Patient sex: M
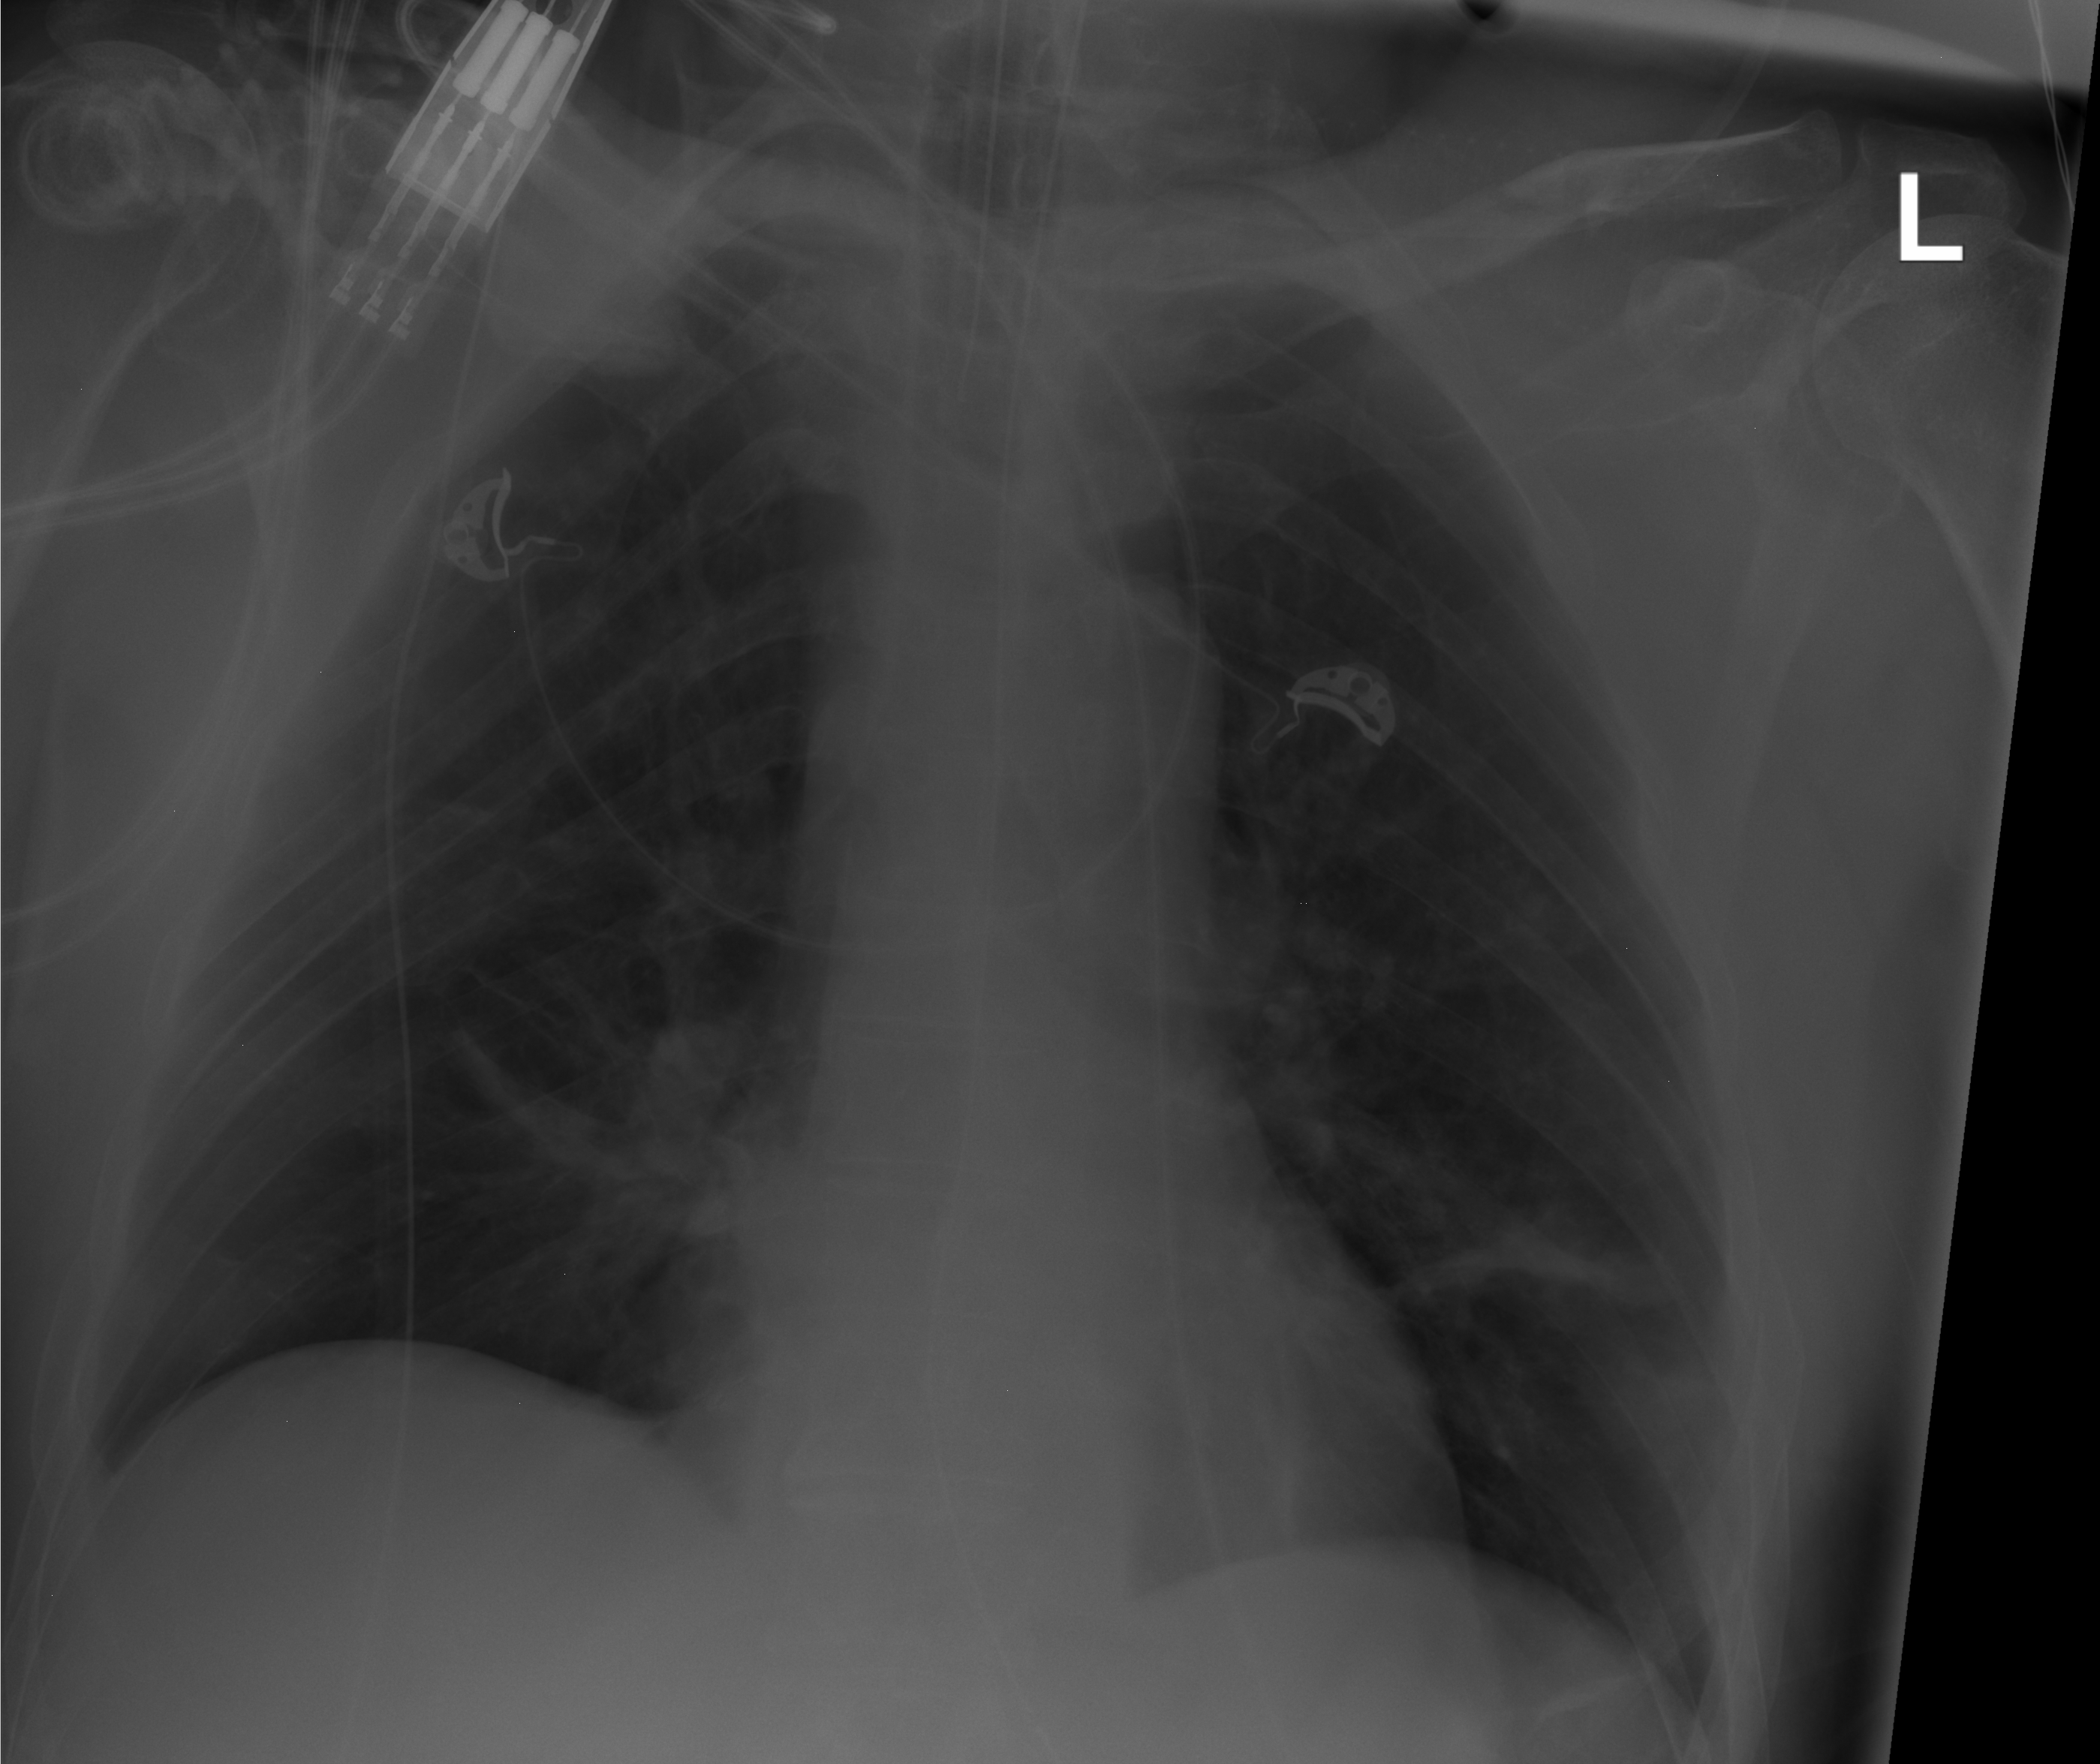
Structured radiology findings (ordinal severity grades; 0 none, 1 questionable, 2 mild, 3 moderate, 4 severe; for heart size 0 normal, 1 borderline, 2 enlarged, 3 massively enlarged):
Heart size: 0
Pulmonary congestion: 0
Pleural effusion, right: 0
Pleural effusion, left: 0
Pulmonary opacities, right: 0
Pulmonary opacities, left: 0
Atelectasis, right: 1
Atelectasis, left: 1